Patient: sex F, age 36
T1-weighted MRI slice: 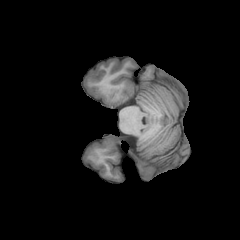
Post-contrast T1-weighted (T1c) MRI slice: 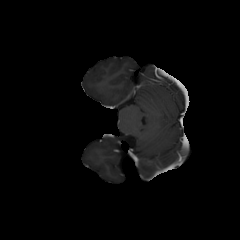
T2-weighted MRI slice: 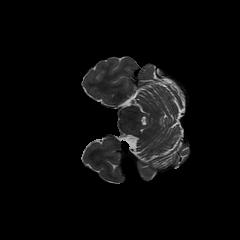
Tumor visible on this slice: no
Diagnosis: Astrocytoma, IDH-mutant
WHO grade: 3